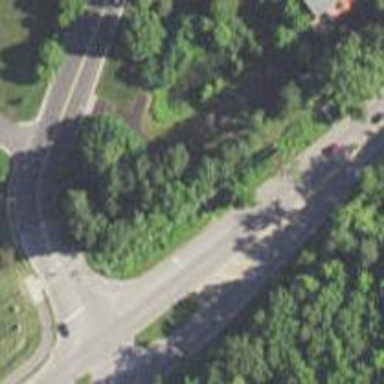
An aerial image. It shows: Primary road with asphalt surface.